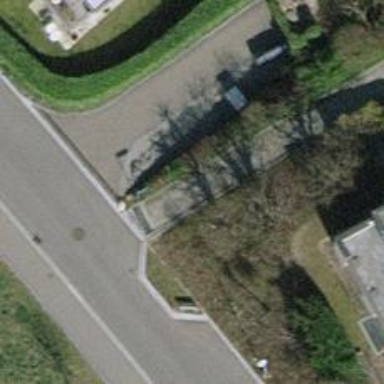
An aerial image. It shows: Cycle barrier.